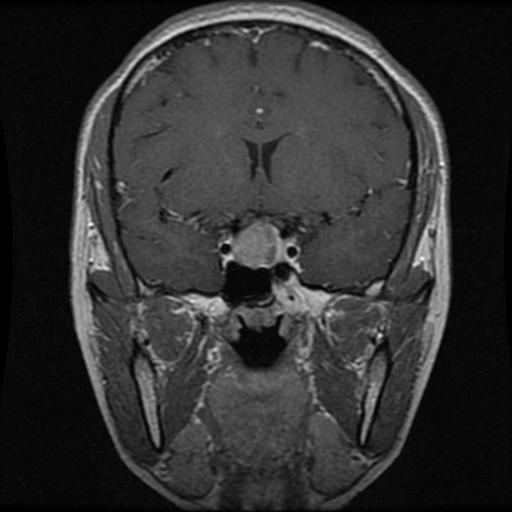
Label: pituitary